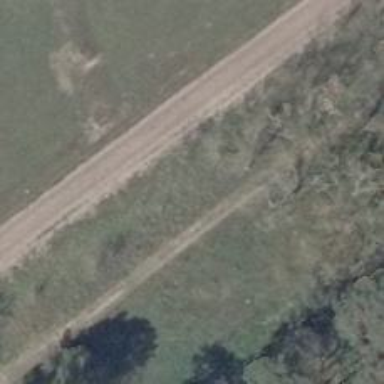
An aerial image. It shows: Sandy track with grade 5 tracktype.